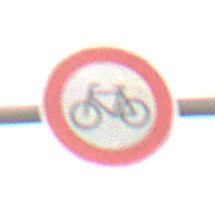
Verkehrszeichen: VerbotRadverkehr
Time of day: MorningAfternoon
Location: Outdoor (Suburban)
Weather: Overcast
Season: NotSpecified
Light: Natural